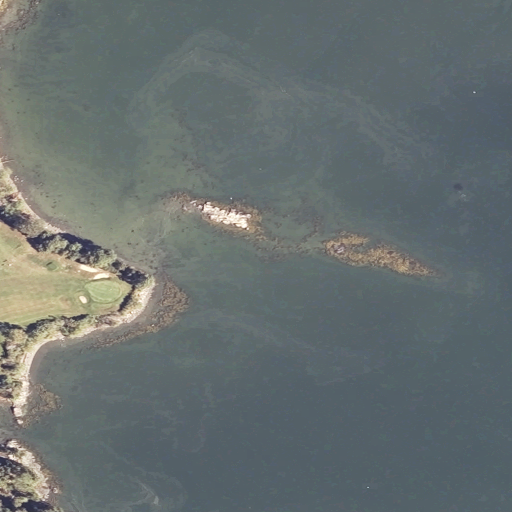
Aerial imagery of island in Maine named Soward Island containing open water, herbaceous wetlands, barren land, low intensity development, open development, mixed forest, medium intensity development, grassland, and evergreen forest